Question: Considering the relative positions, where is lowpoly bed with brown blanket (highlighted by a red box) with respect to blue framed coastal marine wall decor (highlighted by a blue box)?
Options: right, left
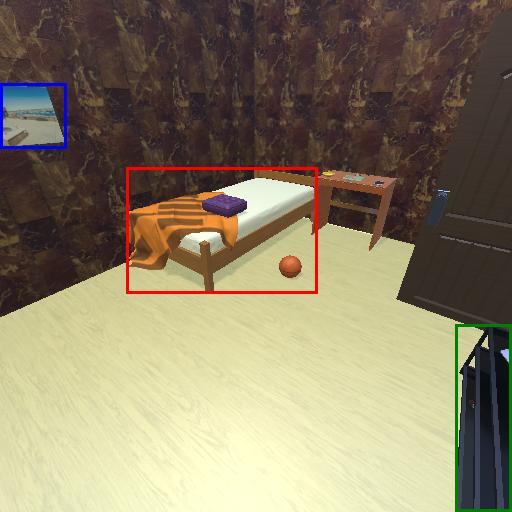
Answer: right